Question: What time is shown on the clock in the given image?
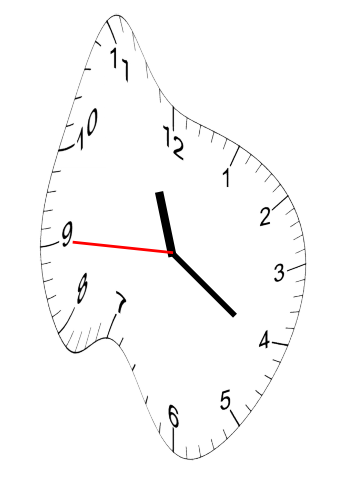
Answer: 11:20:45